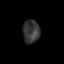
Tissue: lung
Cell type: Others
Senescence score: 0.2237
Nuclear area (px): 393
Mean DAPI intensity: 52.468